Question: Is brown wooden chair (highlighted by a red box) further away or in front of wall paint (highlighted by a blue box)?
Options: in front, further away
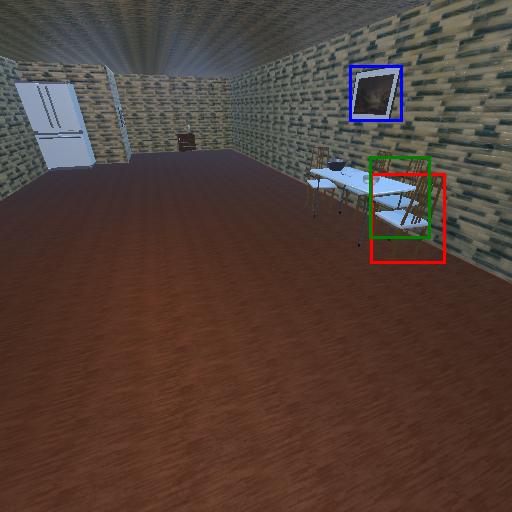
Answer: in front